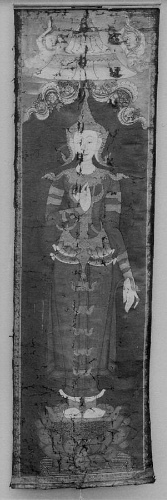
Date: 17th–18th century
Object type: Hanging scroll
Classification: Paintings
Medium: Hanging scroll; color on cloth
Culture: Thailand
Dimensions: 117 7/8 x 36 in. (299.4 x 91.4 cm)
Department: Asian Art
Credit line: Seymour Fund, 1960
Accession year: 1960
Repository: Metropolitan Museum of Art, New York, NY
Tags: Buddhism|Buddha